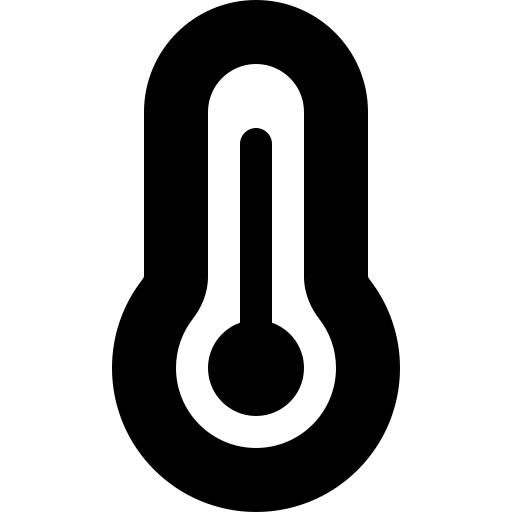
Tags: icon, FontAwesome, fa-icon, solid, temperature, three, quarters